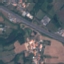
Land use / land cover: Highway